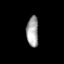
Tissue: prostate
Cell type: T cells
Senescence score: 0.749
Nuclear area (px): 358
Mean DAPI intensity: 162.71